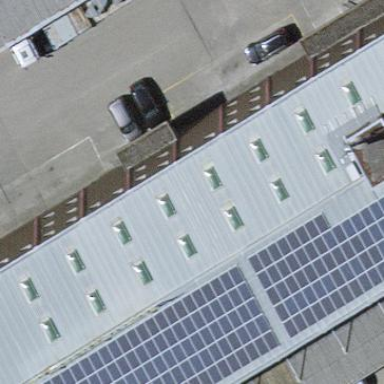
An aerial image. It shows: Industrial building.